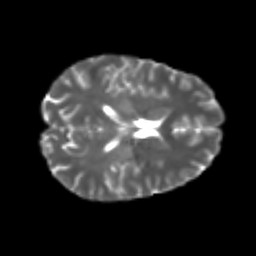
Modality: T2w
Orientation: axial
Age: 22
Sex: female
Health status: healthy
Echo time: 0.074 s